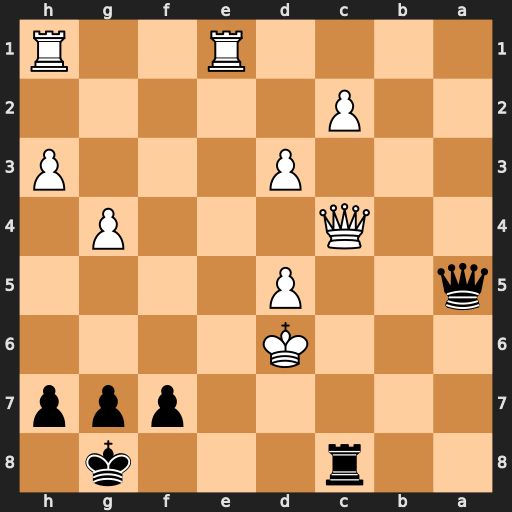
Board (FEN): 2r3k1/5ppp/3K4/q2P4/2Q3P1/3P3P/2P5/4R2R
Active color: b
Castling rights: -
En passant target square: -
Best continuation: Qd8+ Ke5 Qf6+ Ke4 Re8#